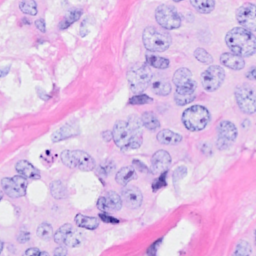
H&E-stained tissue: Breast